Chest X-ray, PA view. Patient: 37 years old, sex F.
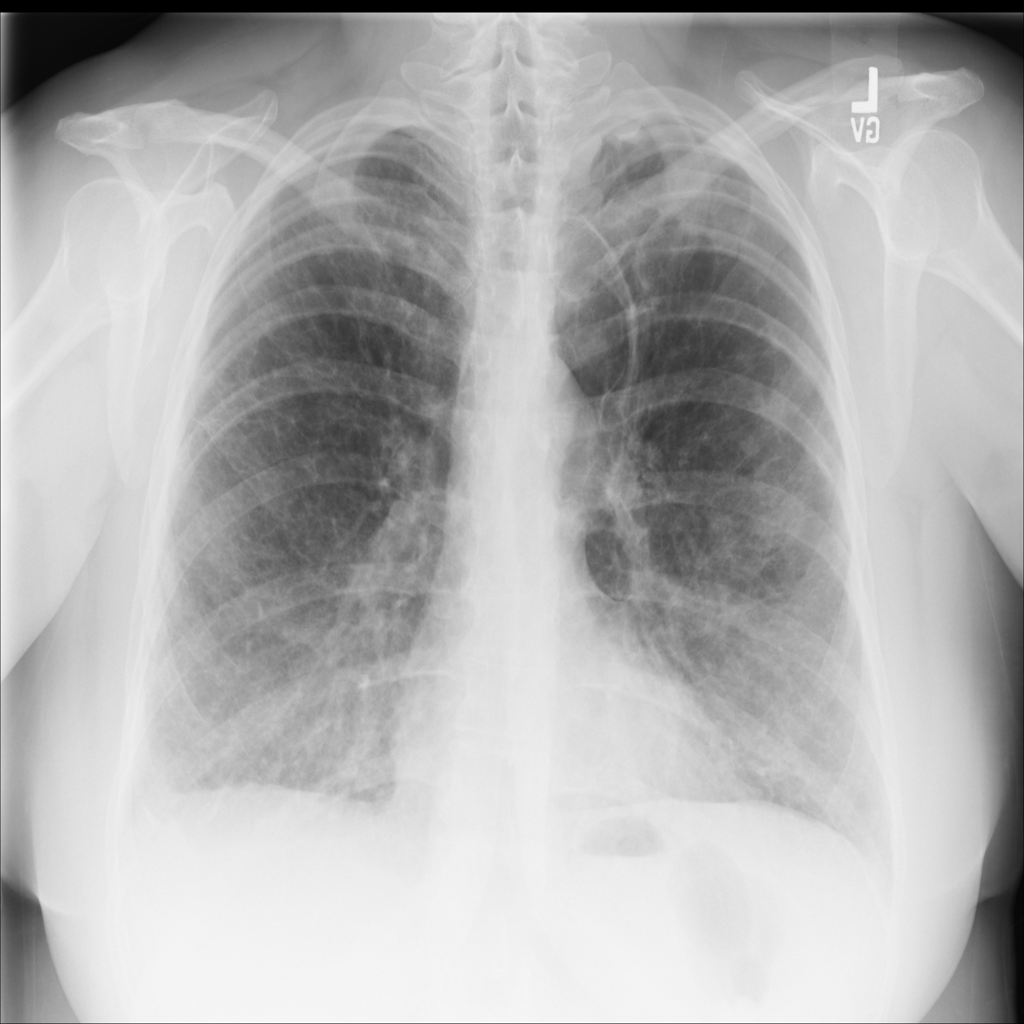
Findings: Pneumothorax